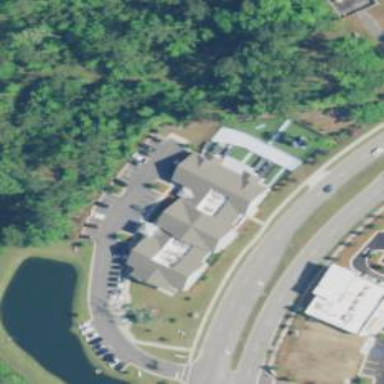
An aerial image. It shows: Veterinary facility.